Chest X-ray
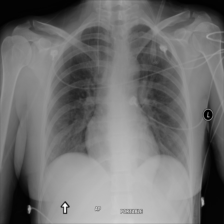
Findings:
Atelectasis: negative
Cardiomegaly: negative
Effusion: negative
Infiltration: negative
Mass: negative
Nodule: negative
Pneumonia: negative
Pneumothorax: negative
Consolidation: negative
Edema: negative
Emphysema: negative
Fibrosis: negative
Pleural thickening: negative
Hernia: negative